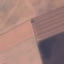
Label: AnnualCrop